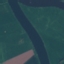
Land use / land cover class: River